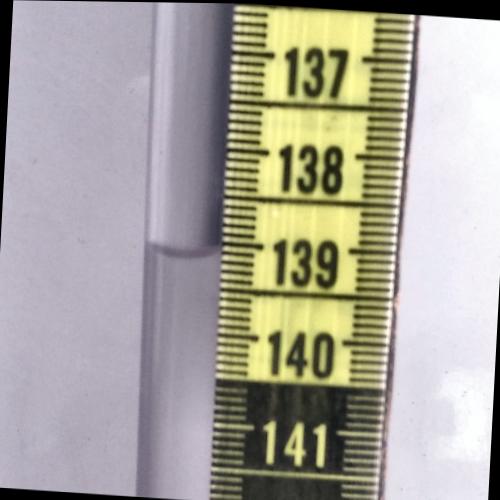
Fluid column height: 139.1 cm